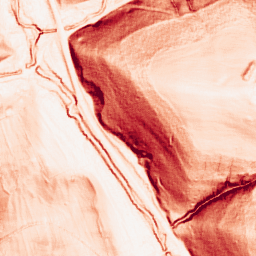
Category: morphological
Decomposition family: morphological_gradient
Decomposition parameters: size: 3
shape: square
Upsampling method: regularized
Upsampling parameters: scale: 2
lambda_reg: 0.001
Upsampling scale: 2